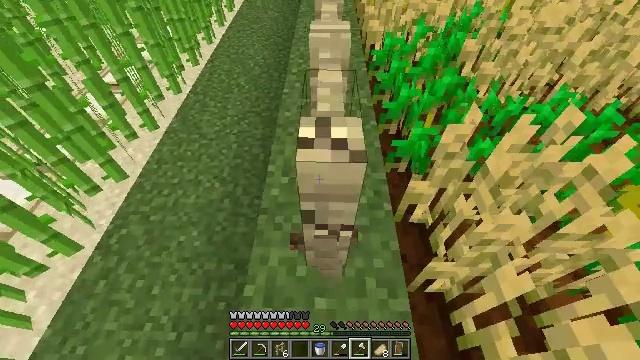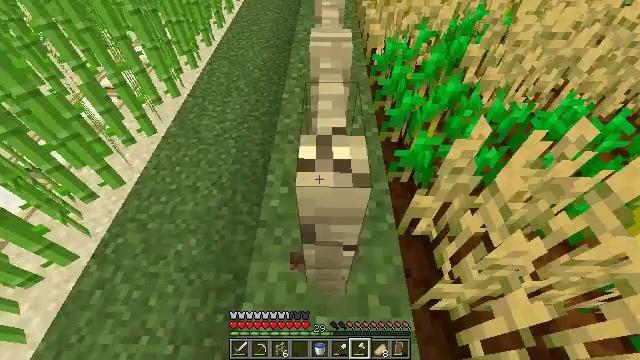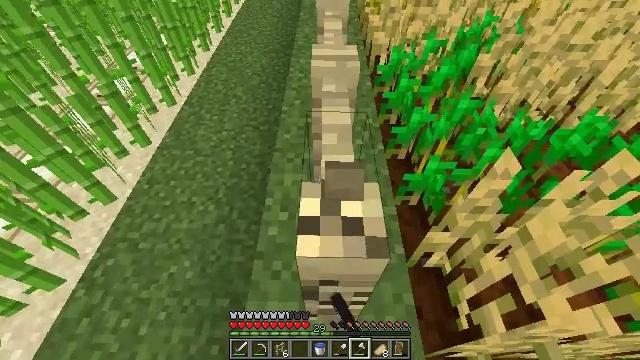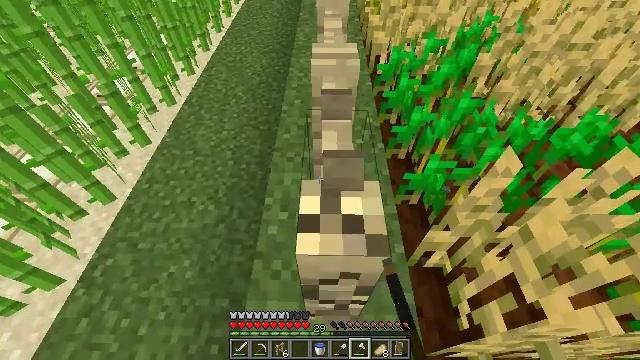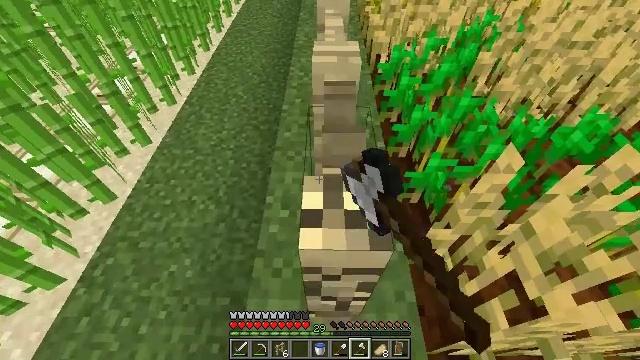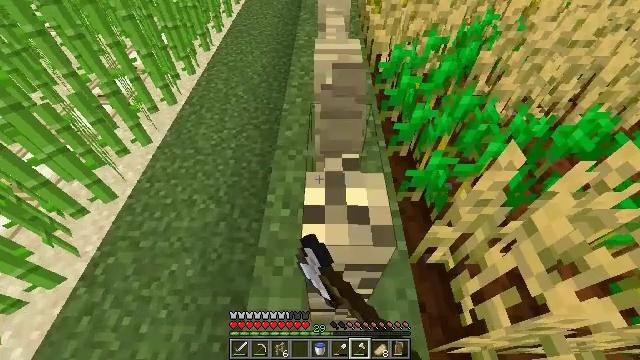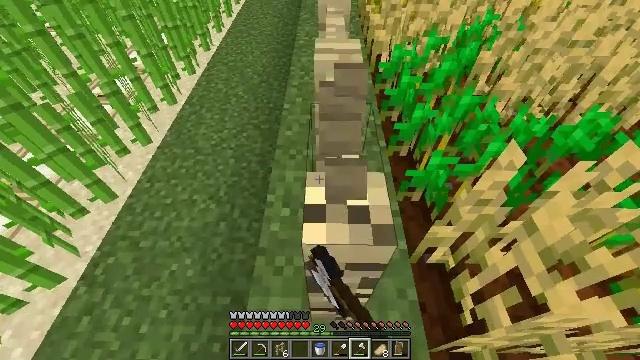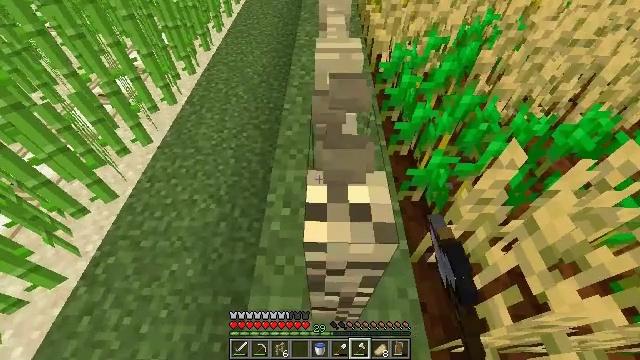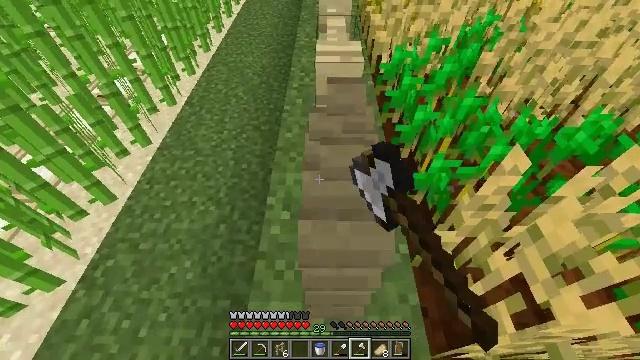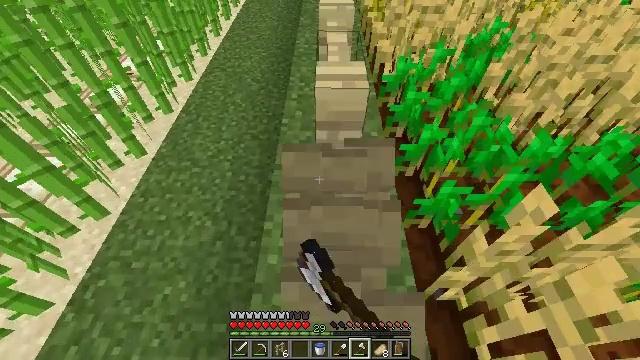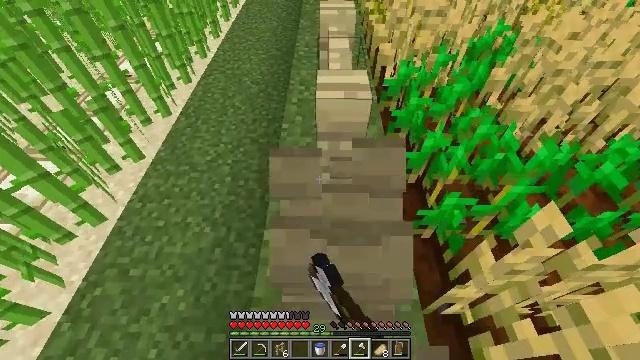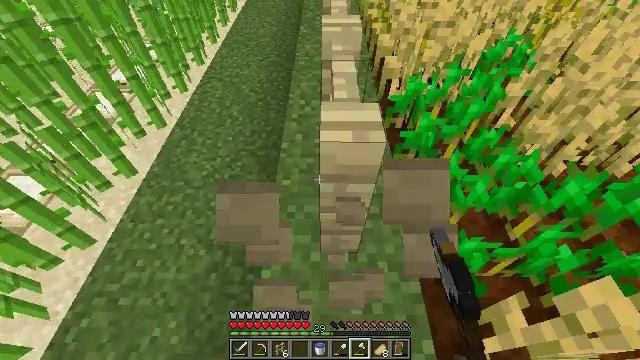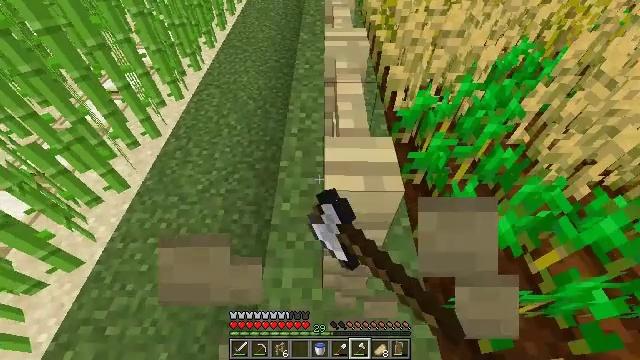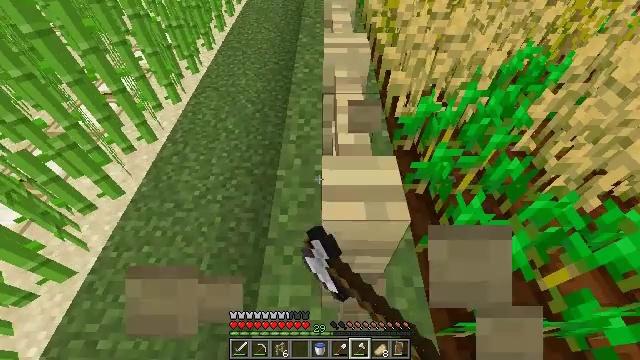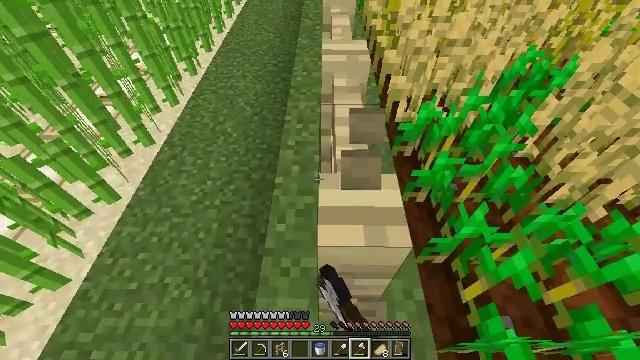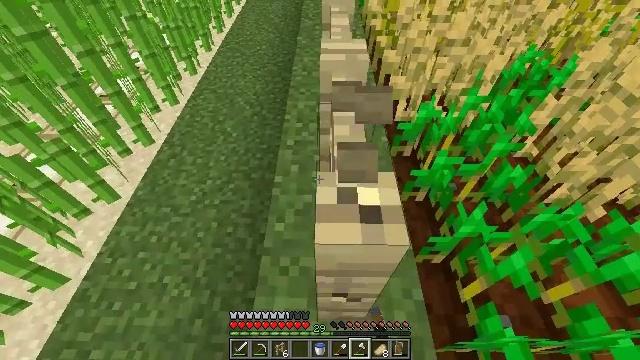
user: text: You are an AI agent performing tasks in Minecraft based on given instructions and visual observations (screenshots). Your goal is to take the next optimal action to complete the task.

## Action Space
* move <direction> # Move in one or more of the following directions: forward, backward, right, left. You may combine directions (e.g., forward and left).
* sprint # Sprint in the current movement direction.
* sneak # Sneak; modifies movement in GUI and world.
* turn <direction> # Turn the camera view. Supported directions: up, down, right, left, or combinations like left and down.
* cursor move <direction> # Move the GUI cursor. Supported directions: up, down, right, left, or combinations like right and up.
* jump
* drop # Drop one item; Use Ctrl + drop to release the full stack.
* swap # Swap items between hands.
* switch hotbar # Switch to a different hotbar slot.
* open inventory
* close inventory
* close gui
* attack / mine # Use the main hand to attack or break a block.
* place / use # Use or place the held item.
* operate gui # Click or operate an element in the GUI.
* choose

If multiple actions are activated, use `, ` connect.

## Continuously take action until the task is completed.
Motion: motion action
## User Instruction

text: Recycle the birch fence.
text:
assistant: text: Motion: move forward, attack / mine
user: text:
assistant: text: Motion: move forward, attack / mine
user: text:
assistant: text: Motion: move forward, attack / mine
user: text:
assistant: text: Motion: move forward, attack / mine
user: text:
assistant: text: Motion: move forward, attack / mine
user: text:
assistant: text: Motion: move forward, attack / mine
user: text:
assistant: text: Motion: move forward, attack / mine
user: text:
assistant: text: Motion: move forward, attack / mine
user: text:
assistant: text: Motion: move forward, attack / mine
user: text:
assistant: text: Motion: move forward, attack / mine
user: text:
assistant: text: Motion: move forward, attack / mine
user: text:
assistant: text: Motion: move forward, attack / mine
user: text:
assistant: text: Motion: move forward, attack / mine
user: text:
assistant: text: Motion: move forward, attack / mine
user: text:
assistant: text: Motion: move forward, attack / mine
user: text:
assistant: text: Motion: move forward, attack / mine
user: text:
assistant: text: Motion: move forward, attack / mine
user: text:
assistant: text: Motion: move forward, attack / mine
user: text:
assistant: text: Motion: move forward, attack / mine
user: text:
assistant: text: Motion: move forward, attack / mine
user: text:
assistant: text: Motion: move forward, attack / mine
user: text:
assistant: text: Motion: move forward, attack / mine
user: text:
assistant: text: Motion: move forward, attack / mine
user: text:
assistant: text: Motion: move forward, attack / mine
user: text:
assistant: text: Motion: move forward, attack / mine
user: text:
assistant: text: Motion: move forward, attack / mine
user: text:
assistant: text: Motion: move forward, attack / mine
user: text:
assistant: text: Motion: move forward, attack / mine
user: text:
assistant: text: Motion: move forward, attack / mine
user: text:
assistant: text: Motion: move forward, attack / mine